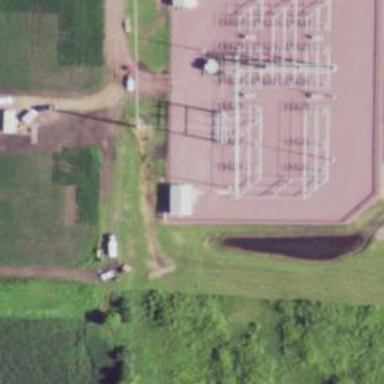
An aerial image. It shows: Mast used for lightning protection.